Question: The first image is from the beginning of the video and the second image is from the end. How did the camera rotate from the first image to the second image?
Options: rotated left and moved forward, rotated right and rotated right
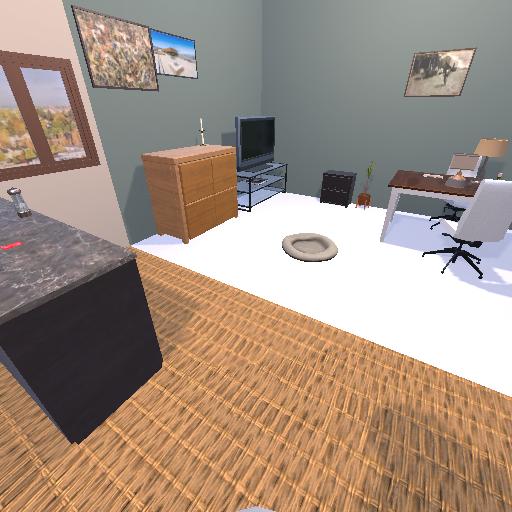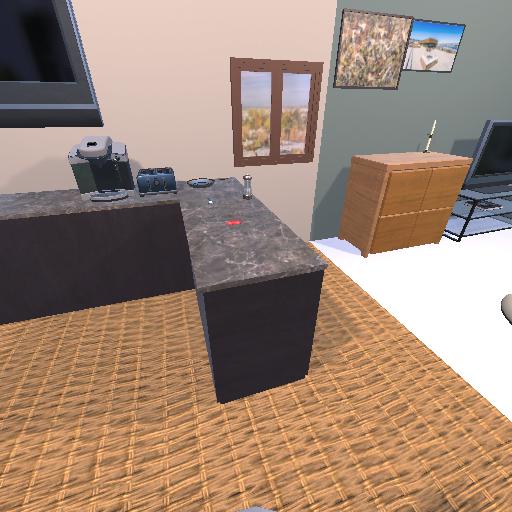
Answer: rotated left and moved forward